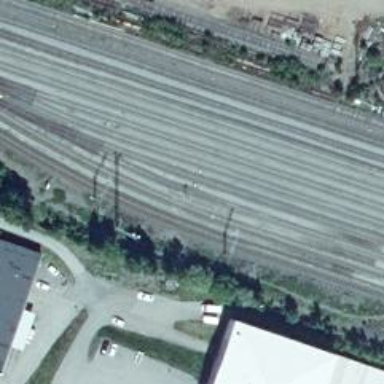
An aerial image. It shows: Railway signal.